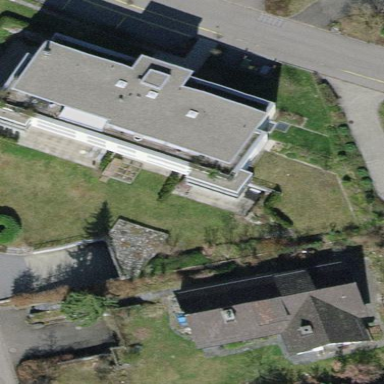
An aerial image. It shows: Gabled roof apartments building with flat roof.